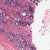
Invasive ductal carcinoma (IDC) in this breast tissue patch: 0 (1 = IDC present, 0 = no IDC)